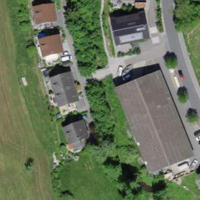
EUNIS habitat code: 54
Species observed at this site:
Silene nutans